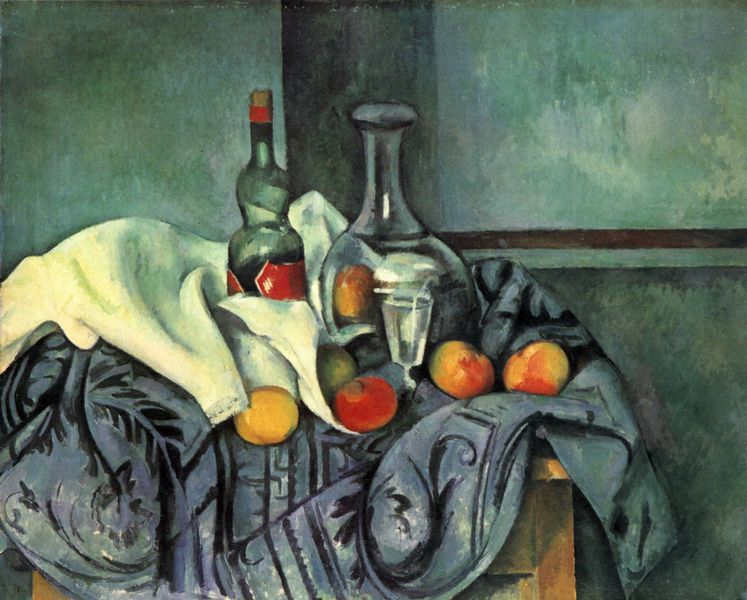
Titel: Stilleben mit Pfefferminzflasche
Künstler: Paul Cézanne
Standort: Washington (District of Columbia)
Institution: National Gallery of Art
Schlagwörter: blau, dunkel, gemälde, schatten, wasser, weiß, cezanne, gelb, grün, kubismus, blumen, braun, bunt, fenster, frankreich, glas, grau, hell, hintergrund, holz, licht, marmor, orange, raum, schwarz, tisch, türkis, zimmer, obst, rot, tuch, expressionismus, malerei, muster, ornament, alkohol, flasche, flaschen, trinken, wand, falten, rahmen, hals, innenraum, möbel, tischdecke, tischtuch, öl, schlank, interieur, mantel, stoff, tücher, decke, innen, amphore, frucht, früchte, kanne, krug, skulptur, statue, stilleben, stillleben, vase, apfel, orangen, äpfel, kommode, schrank, ecke, perspektive, moderne, abstrakt, farben, fläche, modern, mauer, formen, linien, ölgemälde, essen, wein, ornamente, streifen, faltenwurf, plastik, nature morte, stileben, arrangement, links, expressionistisch, ölmalerei, viel, komode, karaffe, paul cezanne, pfirsich, icht, pfirsiche, zitrone, weich, gewebe, umhüllt, gefäße, korken, weinflasche, anordnung, decken, senkrechte, spieglung, etikett, essig, strohhalm, karafe, stöpsel, waagerechte, gelb rot, marmoe, geknüllt, capella cornaro, santa maria della vittoria, tinkglas, flase, flaschrn